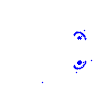
Particle: electron